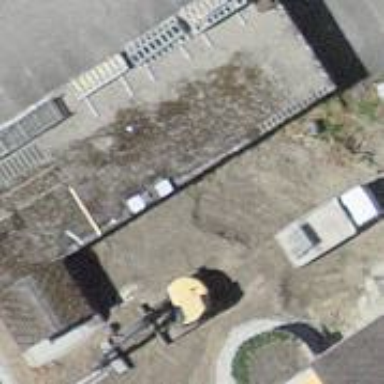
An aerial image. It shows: Garage.